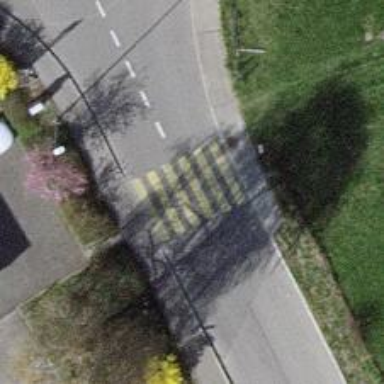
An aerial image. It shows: Uncontrolled zebra crossing on the road.